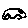
Label: car